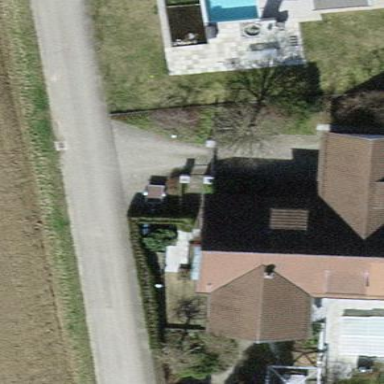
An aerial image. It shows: Detached building with gabled roof.